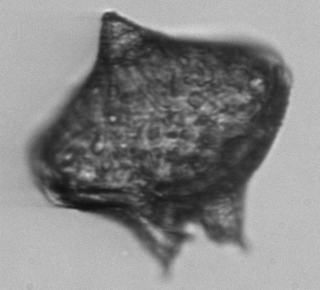
Label: Protoperidinium